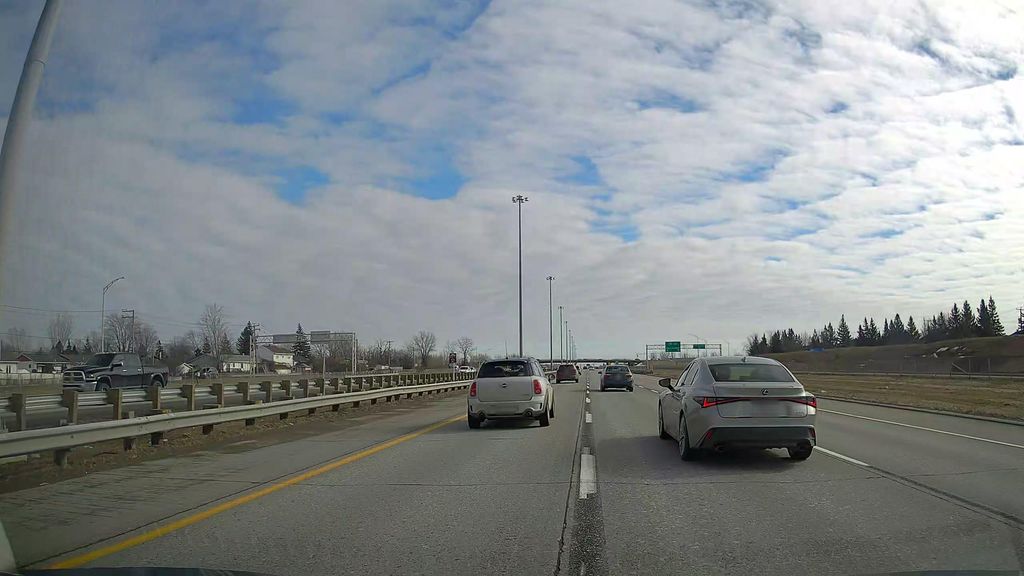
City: montreal